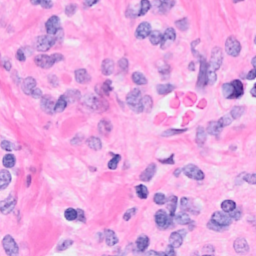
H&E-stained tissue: Breast